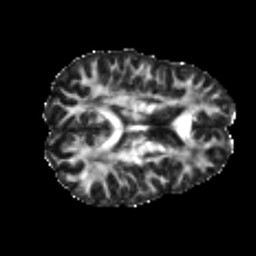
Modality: FA
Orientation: axial
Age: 24
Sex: male
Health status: healthy
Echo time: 0.074 s